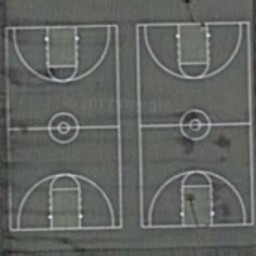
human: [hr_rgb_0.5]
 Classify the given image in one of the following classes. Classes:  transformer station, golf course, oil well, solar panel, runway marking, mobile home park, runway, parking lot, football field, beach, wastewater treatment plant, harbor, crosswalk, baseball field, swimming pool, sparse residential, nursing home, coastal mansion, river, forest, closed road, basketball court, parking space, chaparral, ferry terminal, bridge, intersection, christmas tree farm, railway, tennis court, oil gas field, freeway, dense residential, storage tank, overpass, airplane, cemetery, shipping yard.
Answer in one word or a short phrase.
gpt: basketball court